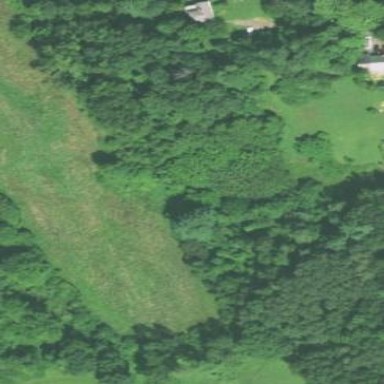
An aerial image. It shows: Beautiful woodland area.